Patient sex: M
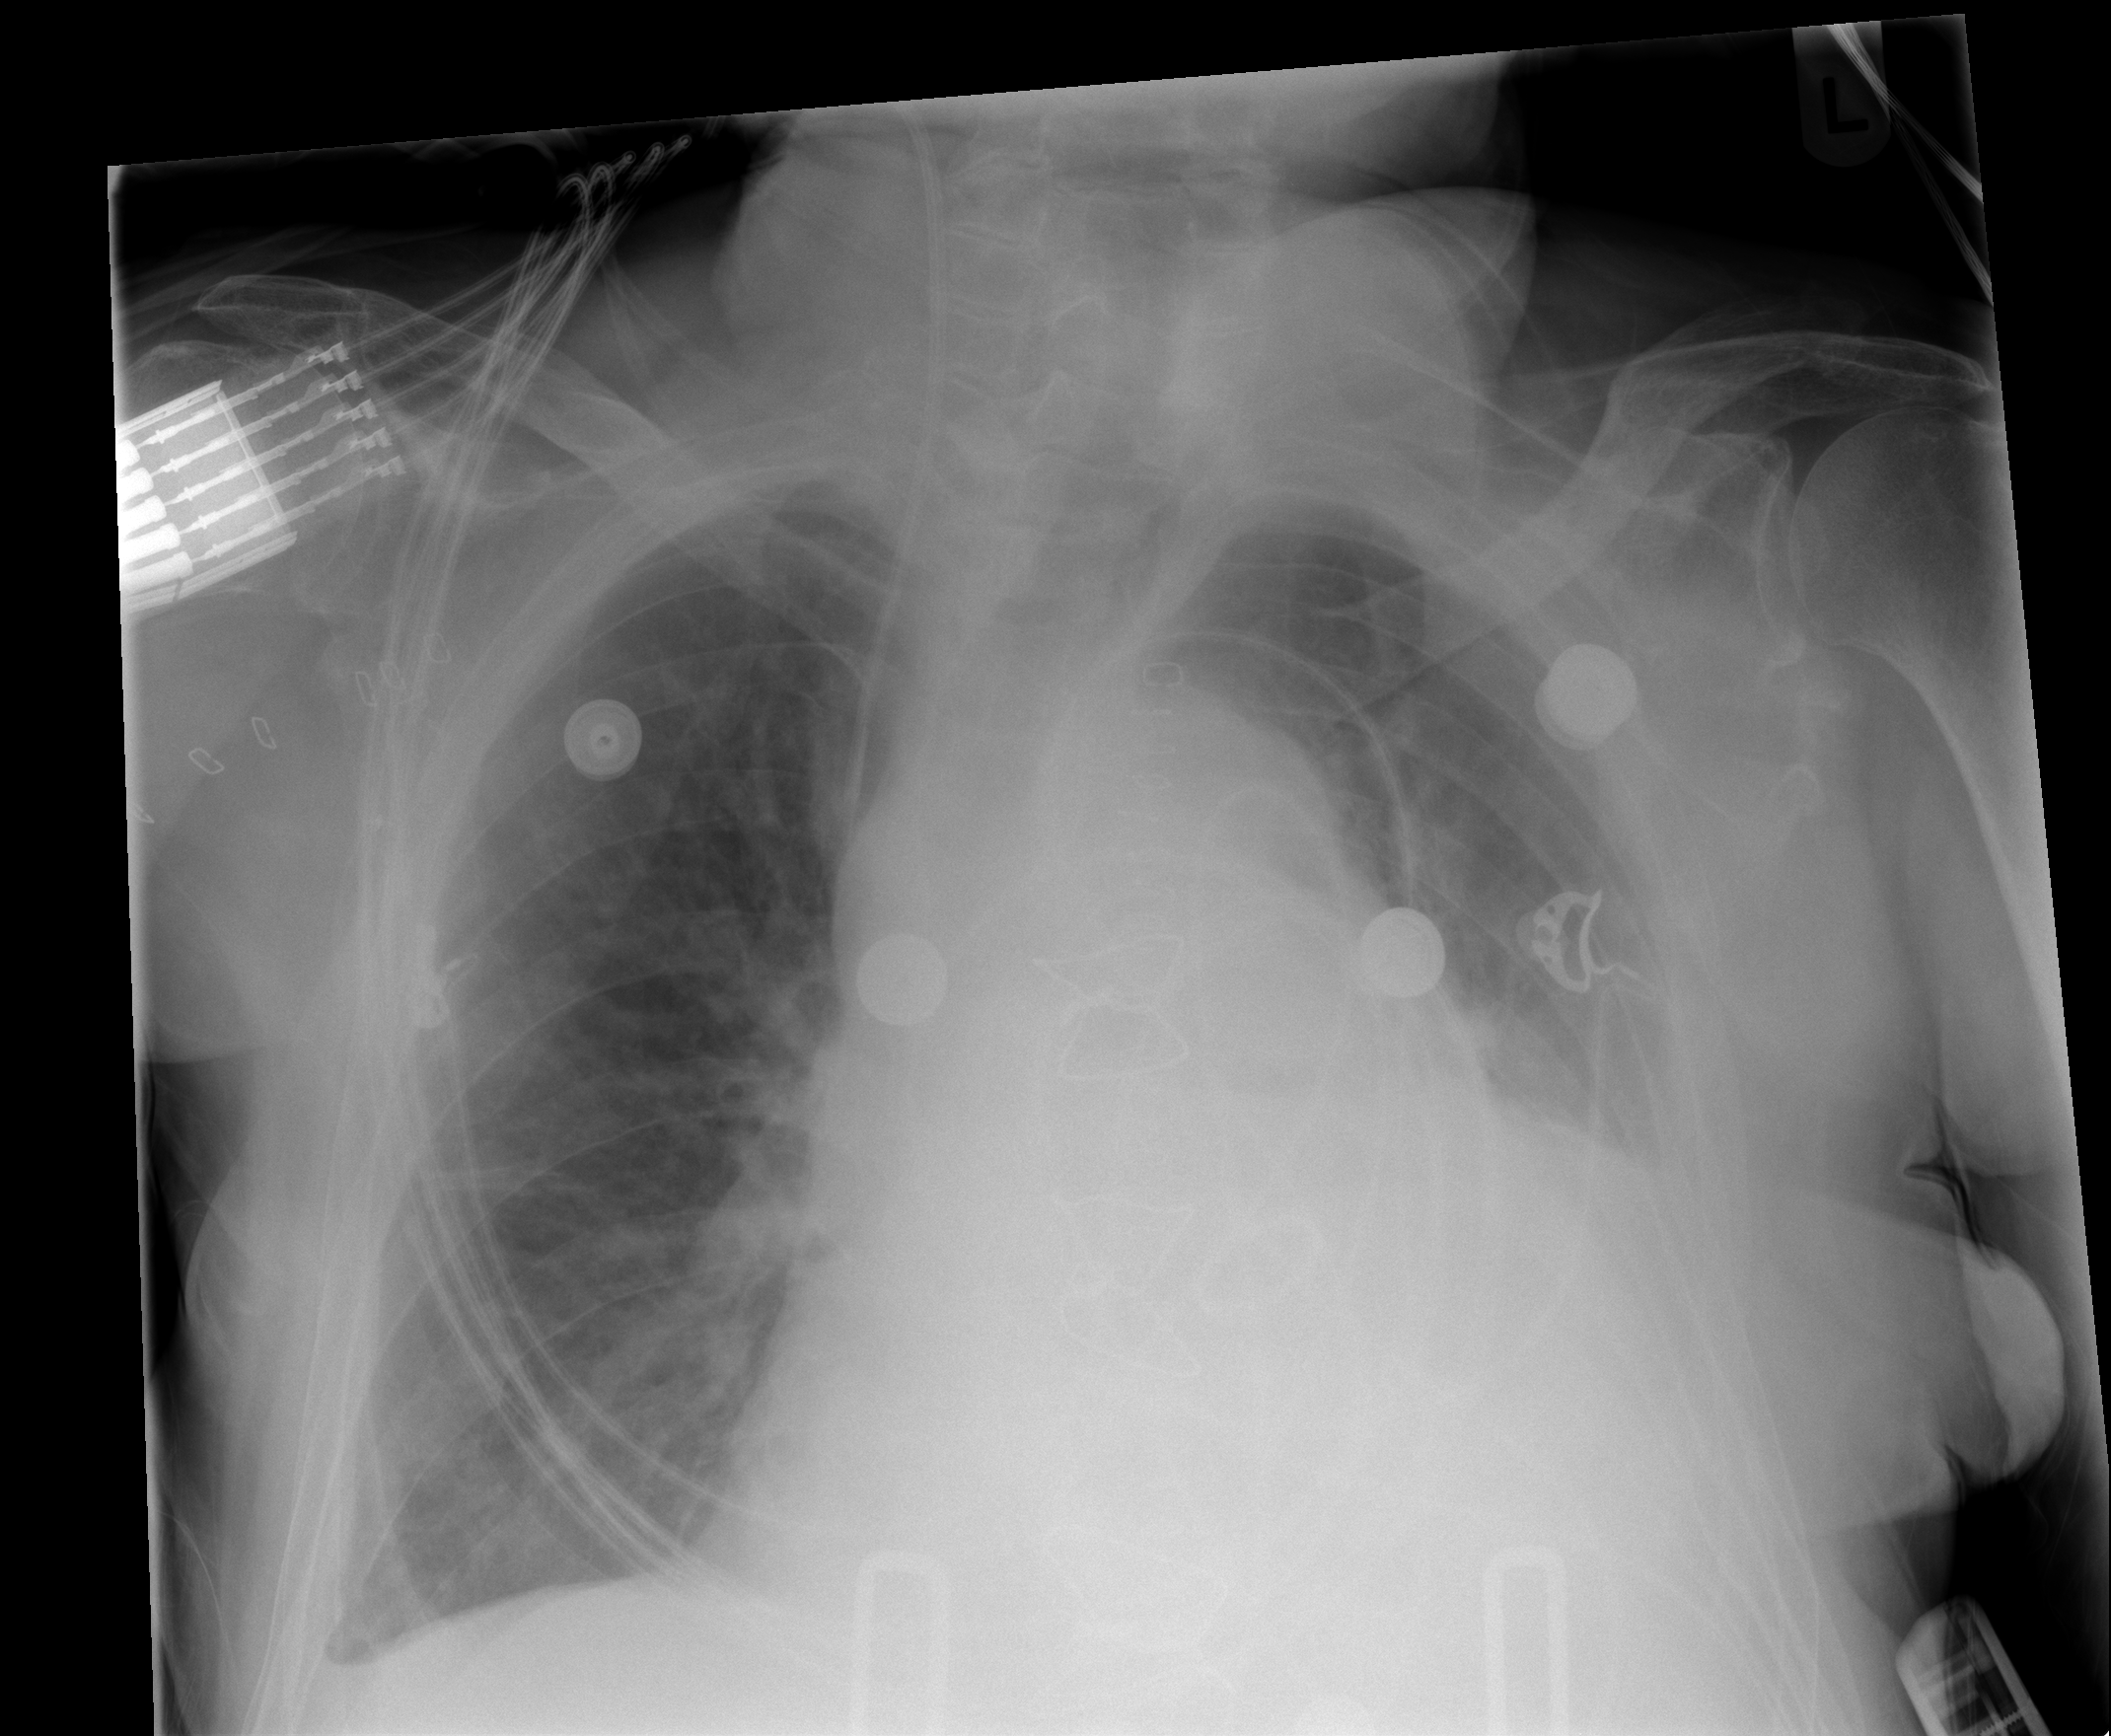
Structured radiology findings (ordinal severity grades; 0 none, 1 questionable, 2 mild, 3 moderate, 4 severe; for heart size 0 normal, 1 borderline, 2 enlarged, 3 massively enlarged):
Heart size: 2
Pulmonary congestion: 1
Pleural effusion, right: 1
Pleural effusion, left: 3
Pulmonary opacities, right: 0
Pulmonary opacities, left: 0
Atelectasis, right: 2
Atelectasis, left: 2